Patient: sex M, age 81
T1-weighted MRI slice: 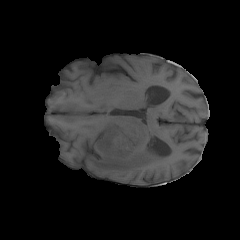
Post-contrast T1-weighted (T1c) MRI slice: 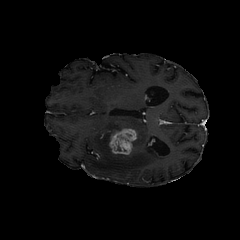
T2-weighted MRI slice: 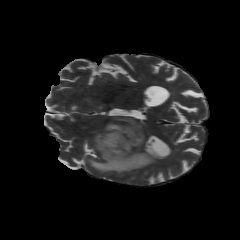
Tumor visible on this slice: yes
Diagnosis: Glioblastoma, IDH-wildtype
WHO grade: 4